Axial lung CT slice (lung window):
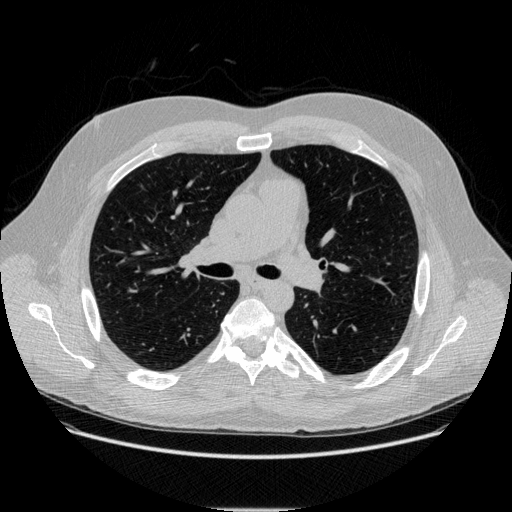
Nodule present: no